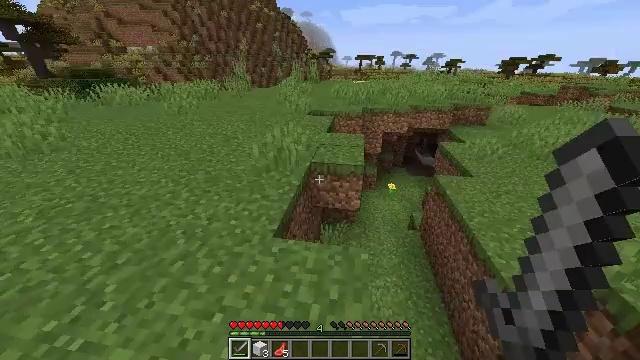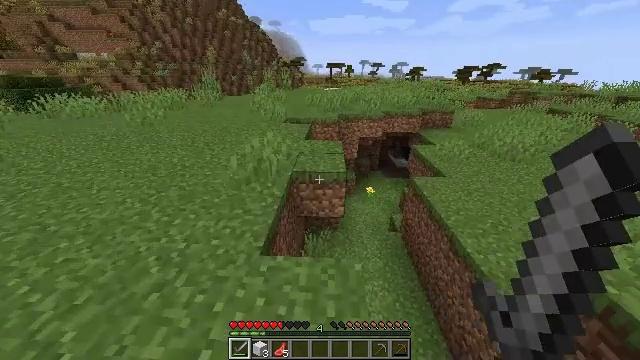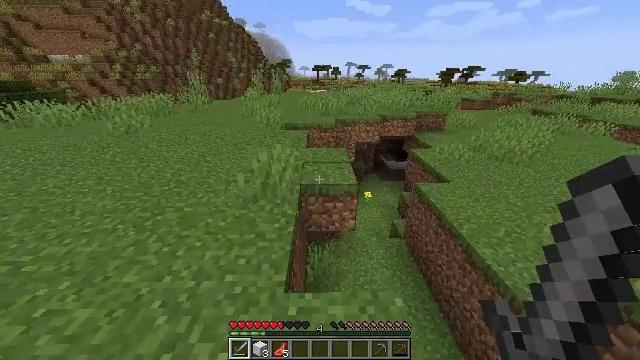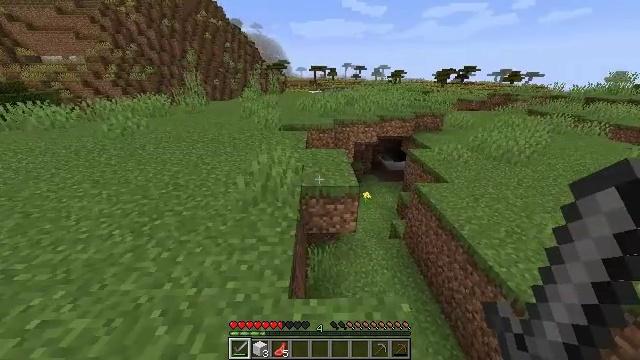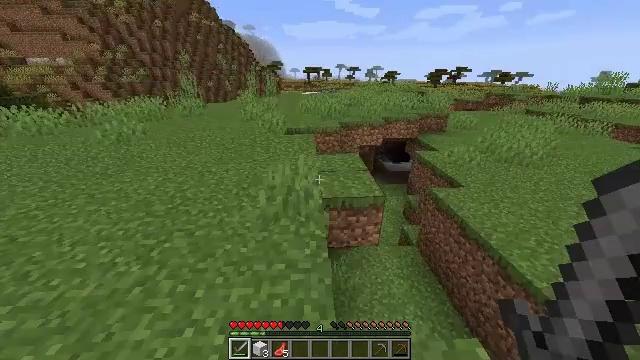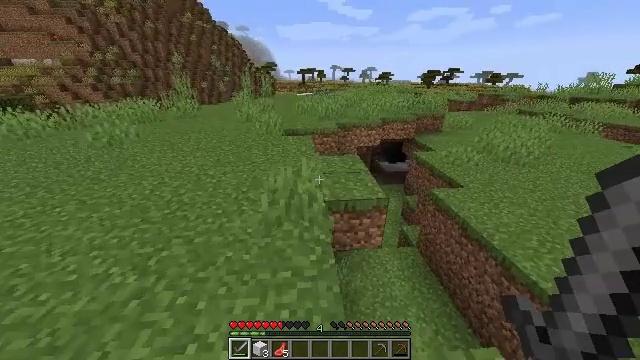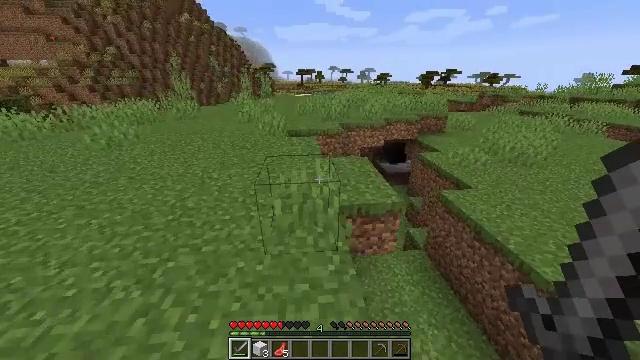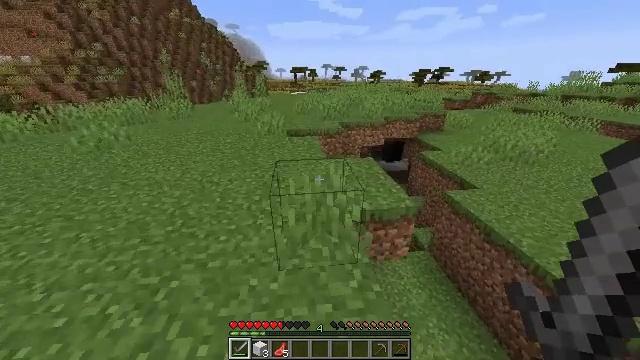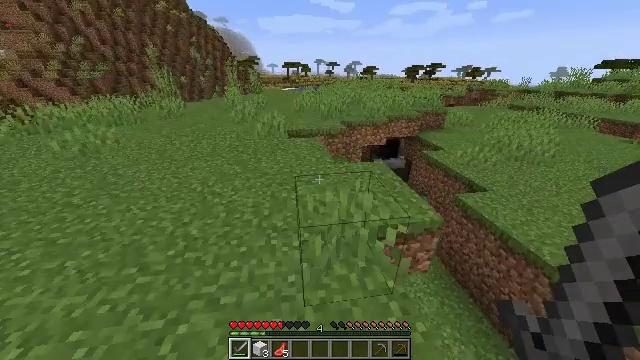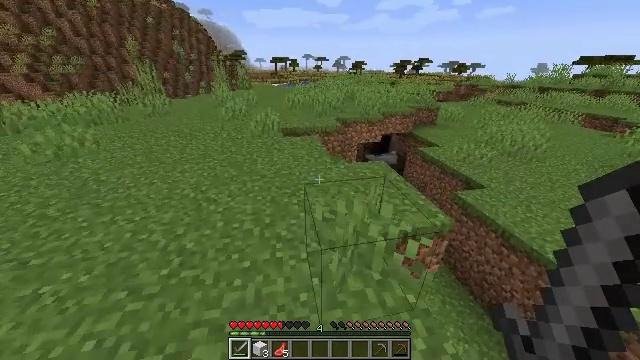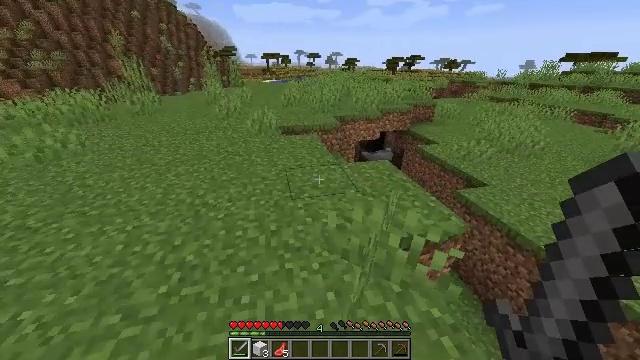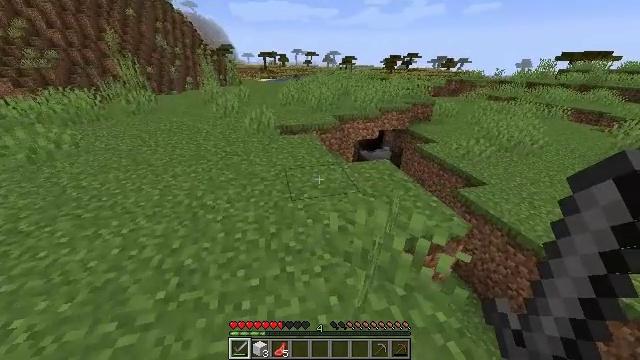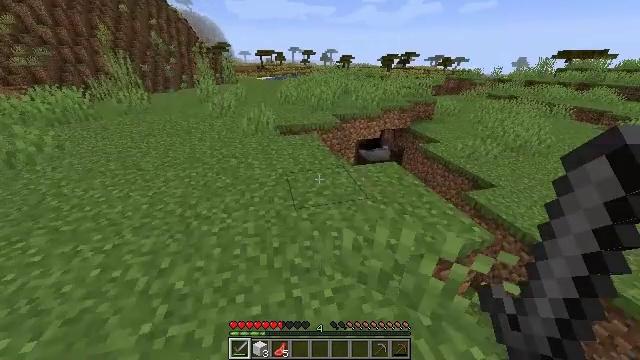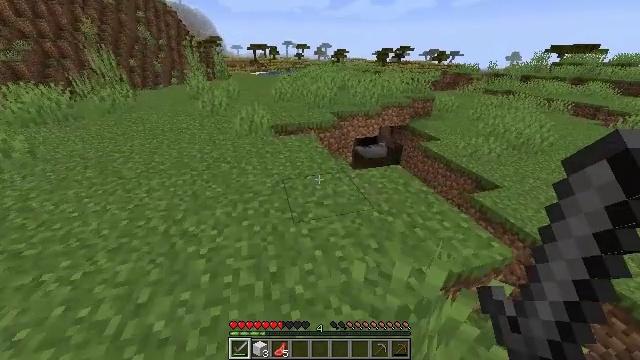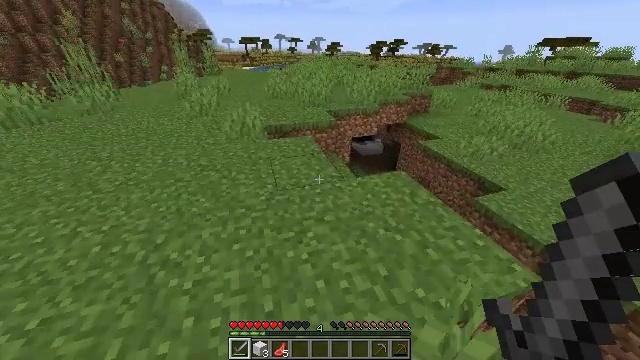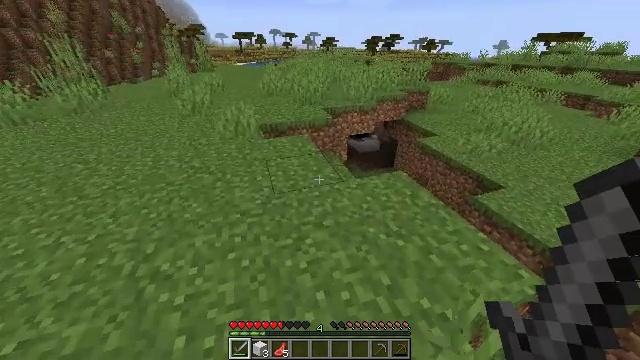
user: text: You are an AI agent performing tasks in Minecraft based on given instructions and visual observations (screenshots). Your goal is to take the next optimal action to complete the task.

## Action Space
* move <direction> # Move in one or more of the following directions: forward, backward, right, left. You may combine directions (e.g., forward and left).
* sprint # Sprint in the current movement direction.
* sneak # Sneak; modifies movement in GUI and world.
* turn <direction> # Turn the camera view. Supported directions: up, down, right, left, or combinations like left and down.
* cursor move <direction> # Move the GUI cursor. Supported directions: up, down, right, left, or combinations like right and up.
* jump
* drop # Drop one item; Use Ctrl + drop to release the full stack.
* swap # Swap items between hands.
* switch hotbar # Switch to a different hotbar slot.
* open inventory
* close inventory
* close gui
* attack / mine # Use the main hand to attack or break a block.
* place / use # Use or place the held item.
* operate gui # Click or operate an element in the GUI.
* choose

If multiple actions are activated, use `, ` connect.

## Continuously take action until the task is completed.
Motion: motion action
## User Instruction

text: Heat cod in the furnace to get cooked cod.
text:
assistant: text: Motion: move forward and move left, turn right and up
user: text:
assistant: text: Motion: move forward and move left, turn right
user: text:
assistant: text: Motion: move forward and move left
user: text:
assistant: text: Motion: move forward and move left, turn right
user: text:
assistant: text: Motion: move forward and move left, turn right
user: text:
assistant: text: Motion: move forward and move left
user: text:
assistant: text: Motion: move forward and move left, turn right
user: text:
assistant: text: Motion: move forward and move left, turn right
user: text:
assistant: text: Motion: move forward and move left, turn right and down
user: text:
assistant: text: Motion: move forward and move left, turn right
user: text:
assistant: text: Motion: move forward
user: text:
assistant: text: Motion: move forward
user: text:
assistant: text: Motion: move forward, turn right
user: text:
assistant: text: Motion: move forward, turn right and down
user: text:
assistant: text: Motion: move forward, turn right
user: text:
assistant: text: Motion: move forward
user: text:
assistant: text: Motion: move forward
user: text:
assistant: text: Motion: move forward
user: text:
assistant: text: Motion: move forward
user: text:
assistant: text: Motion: move forward and move left
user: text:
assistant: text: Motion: move forward and move left
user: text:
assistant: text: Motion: move forward and move left
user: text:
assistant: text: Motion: move forward and move left
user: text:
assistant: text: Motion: move forward and move left
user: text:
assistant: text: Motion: move forward and move left
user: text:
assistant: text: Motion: move forward and move left
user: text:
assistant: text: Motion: move forward
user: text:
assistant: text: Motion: move forward
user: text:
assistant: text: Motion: move forward
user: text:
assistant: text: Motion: move forward, jump